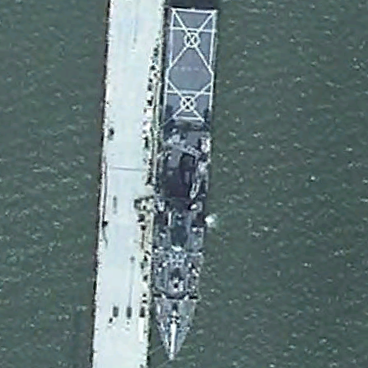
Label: Whitby_Island-class_dock_landing_ship